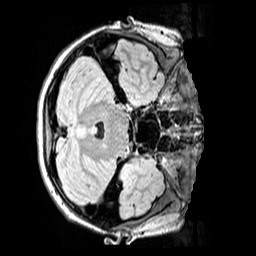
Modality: FLAIR
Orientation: axial
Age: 11
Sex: female
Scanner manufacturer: siemens
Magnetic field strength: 3 T
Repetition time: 5 s
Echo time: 0.388 s